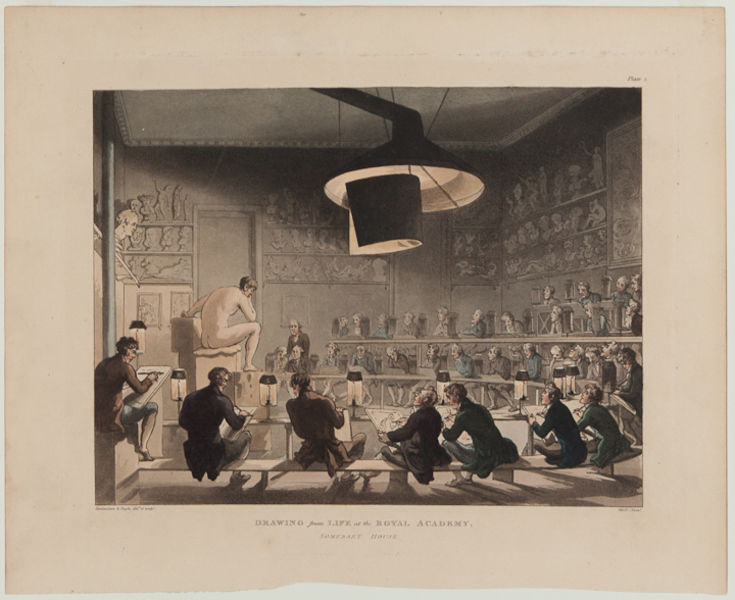
Titel: Drawing from Life at the Royal Academy (Somerset House), from The Microcosm of London
Künstler: Thomas Rowlandson
Standort: Amherst (Massachusetts, USA)
Institution: Mead Art Museum, Amherst College
Schlagwörter: blue, lamp, men, people, white, bench, black, dark, gray, green, grey, group, meeting, painting, portrait, room, sitting, pink, print, brown, licht, life, man, naked, nude, light, drawing, bust, shadow, coats, faces, model, sculpture, statue, door, lamps, royal, pose, art, artist, gallery, school, studio, study, engraving, pencil, draw, circle, learning, shadows, canvas, paint, druck, humans, act, tan, round, university, heads, lampe, practice, thinker, akt, class, artists, holzschnitt, lampen, rows, busts, student, 1800s, sketching, teacher, students, council, academy, classroom, nackte, medical school, royal academy, sketcing, butt crack, amphteathre, nackter, kollegium, zeichenklasse, art class, il fait caca